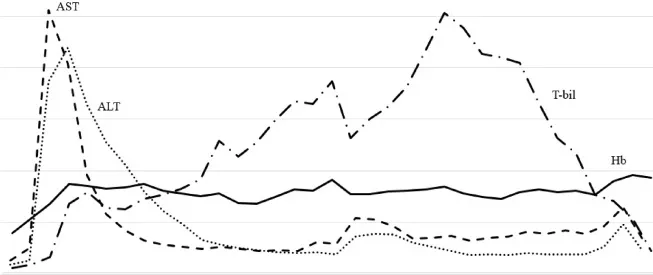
The patient's clinical course. . Abbreviations: AST, aspartate aminotransferase; ALT, alanine amino transferase; T-bil, total bilirubin; Hb, hemoglobin; Ht, hematocrit; PP, protoporphyrin in red blood cells; RBC, red blood cell count.
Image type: pathology (immunostaining)